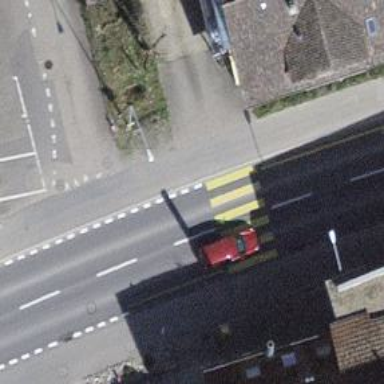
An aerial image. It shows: Primary highway with asphalt surface. It has sidewalks on both sides and cycle track.